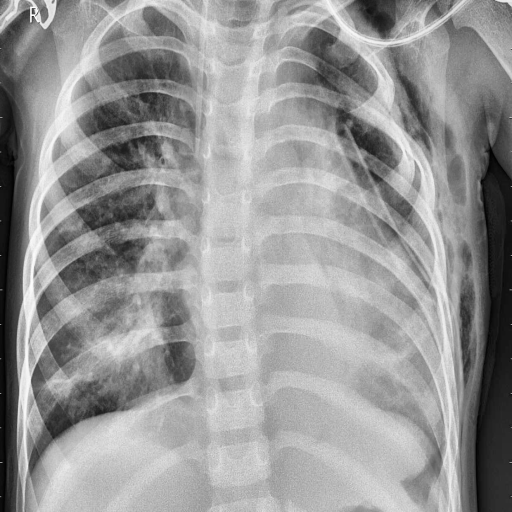
Finding: PNEUMONIA